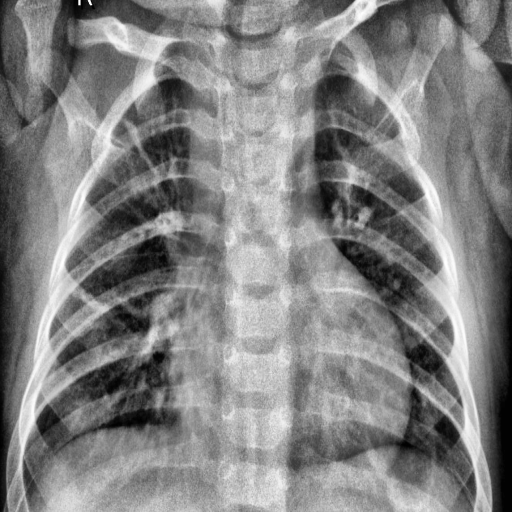
Finding: PNEUMONIA